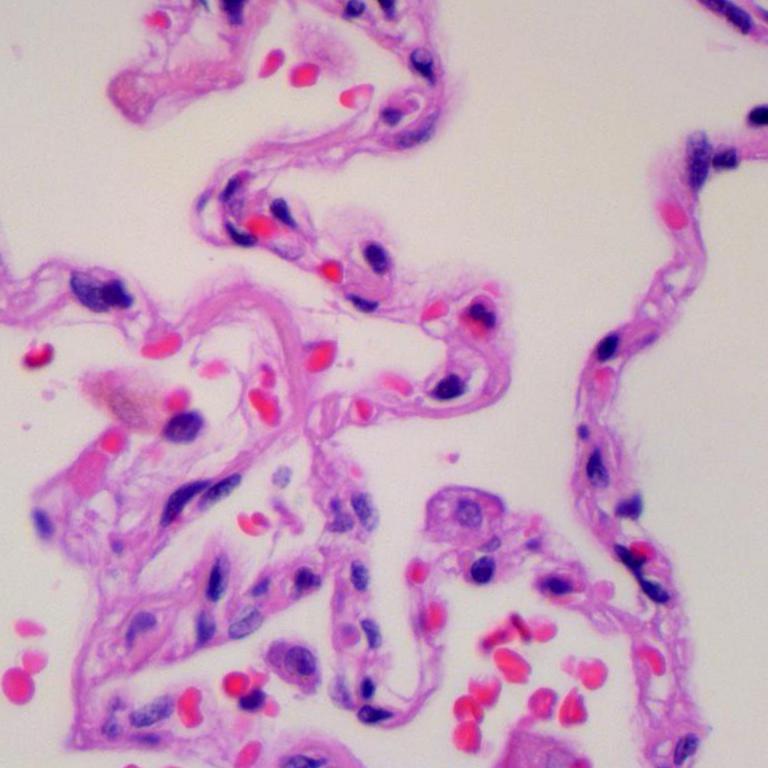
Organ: lung
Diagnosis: benign